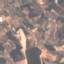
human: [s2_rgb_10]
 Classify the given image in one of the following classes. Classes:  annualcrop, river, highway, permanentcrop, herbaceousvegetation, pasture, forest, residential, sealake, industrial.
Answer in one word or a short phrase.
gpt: PermanentCrop